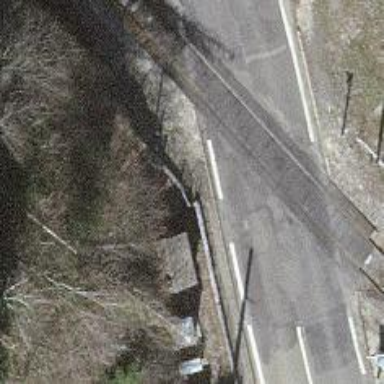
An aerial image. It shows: Level crossing with lights at the railway.